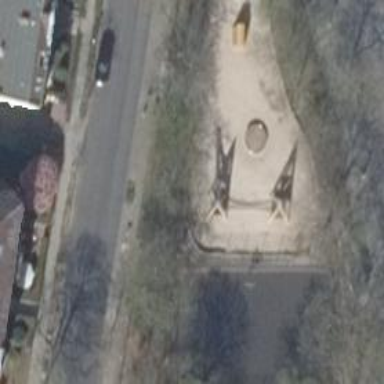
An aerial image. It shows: Playground structure.